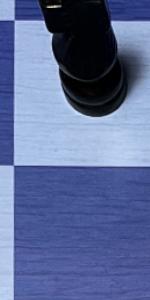
Label: Empty